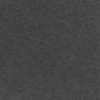
Label: dusty